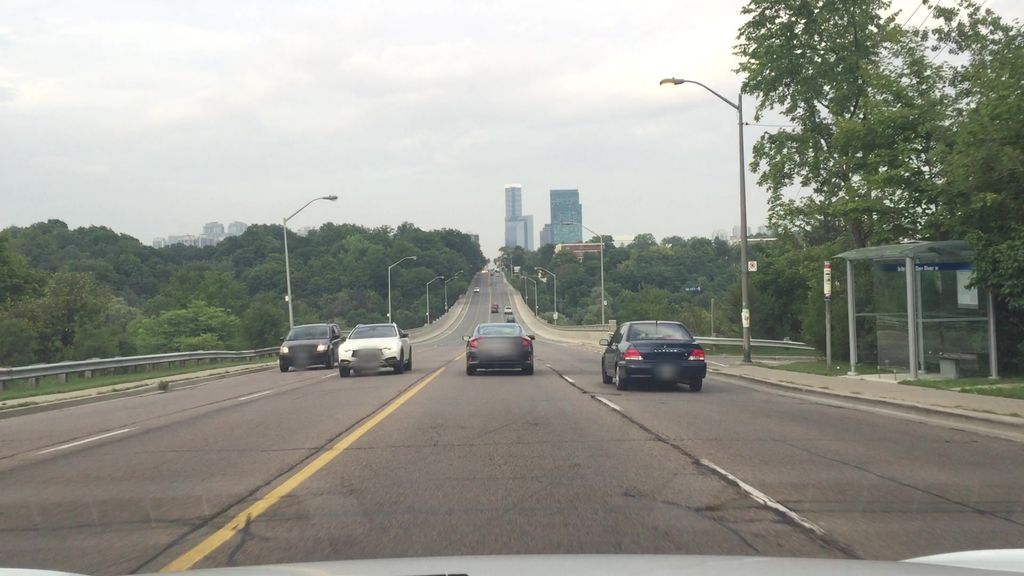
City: toronto